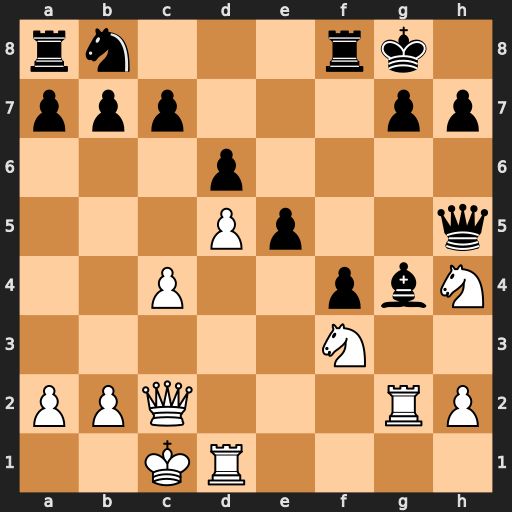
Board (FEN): rn3rk1/ppp3pp/3p4/3Pp2q/2P2pbN/5N2/PPQ3RP/2KR4
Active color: w
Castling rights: -
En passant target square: -
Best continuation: Rdg1 Rf7 Rxg4